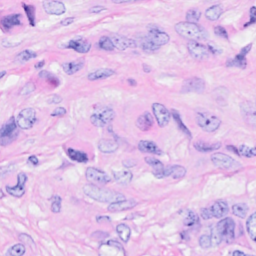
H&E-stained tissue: Breast